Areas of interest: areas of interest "North City Basketball Court"
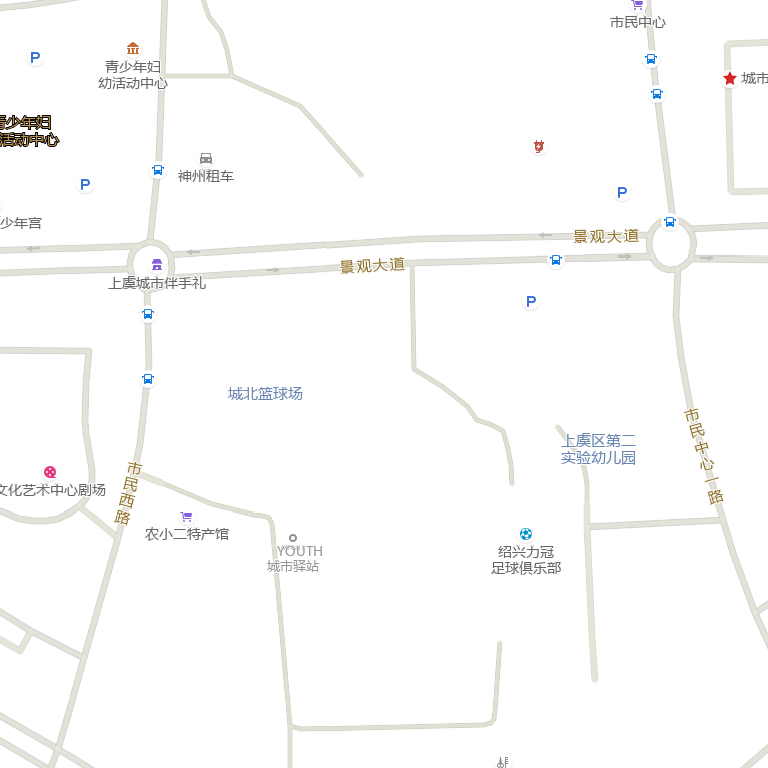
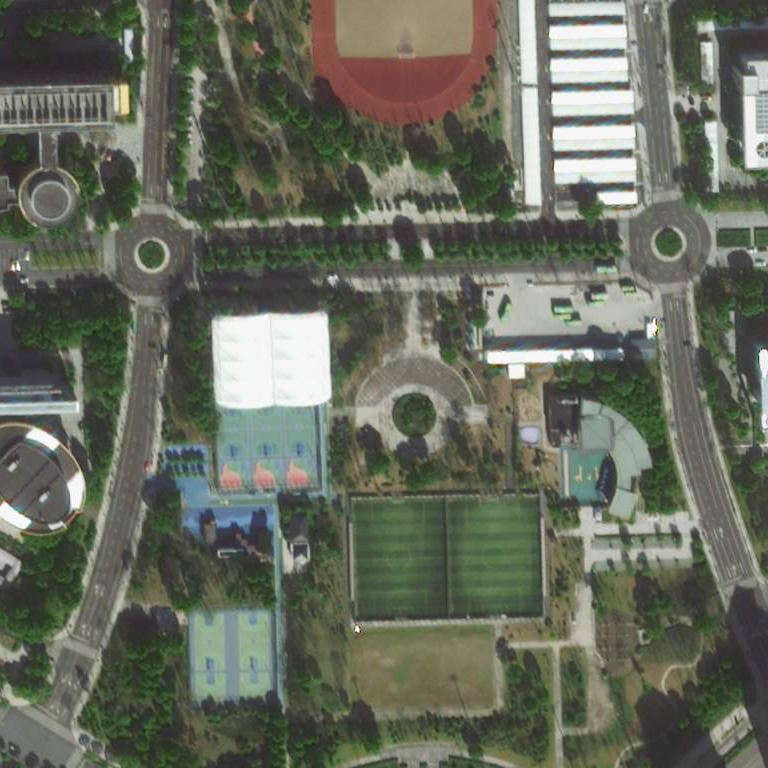